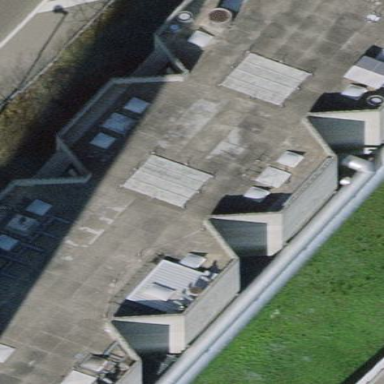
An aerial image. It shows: Industrial building with grey roof.